Field crop: maize
Growth stage: 2
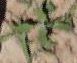
Species: atriplex